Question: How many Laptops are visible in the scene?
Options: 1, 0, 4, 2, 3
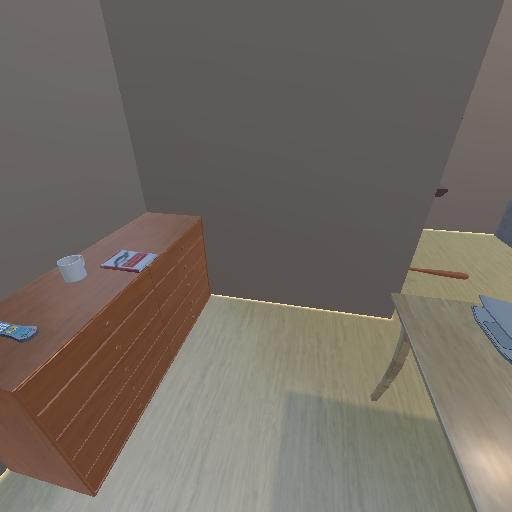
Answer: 1